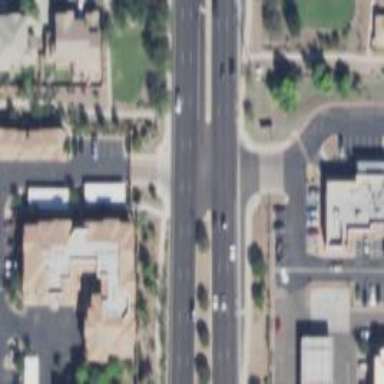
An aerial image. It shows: Asphalt road with secondary link designation.